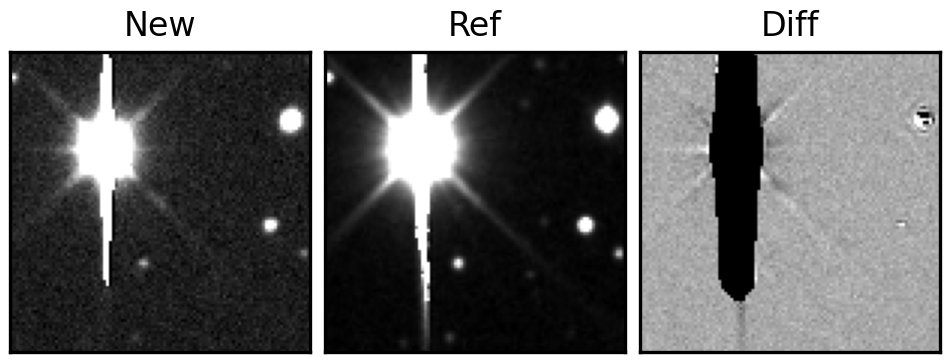
Label: bogus